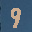
Label: 9